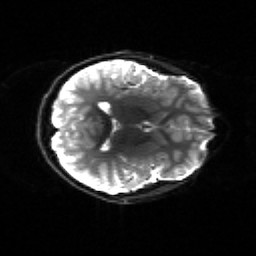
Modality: sbref
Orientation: axial
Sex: female
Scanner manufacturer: siemens
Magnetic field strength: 3 T
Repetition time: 5 s
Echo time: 0.071 s